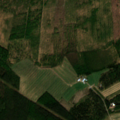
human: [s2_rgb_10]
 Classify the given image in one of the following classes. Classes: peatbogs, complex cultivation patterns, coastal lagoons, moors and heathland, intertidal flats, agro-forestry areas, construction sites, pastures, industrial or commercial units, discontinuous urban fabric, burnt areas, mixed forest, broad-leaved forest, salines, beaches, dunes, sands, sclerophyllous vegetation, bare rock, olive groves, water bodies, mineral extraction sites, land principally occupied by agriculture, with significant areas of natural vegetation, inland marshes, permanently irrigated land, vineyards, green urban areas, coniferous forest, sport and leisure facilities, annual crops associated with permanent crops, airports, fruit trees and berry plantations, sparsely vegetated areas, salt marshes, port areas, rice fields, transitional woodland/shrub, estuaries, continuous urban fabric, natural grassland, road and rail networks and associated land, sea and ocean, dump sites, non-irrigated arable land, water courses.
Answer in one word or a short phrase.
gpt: non-irrigated arable land, broad-leaved forest, coniferous forest, mixed forest